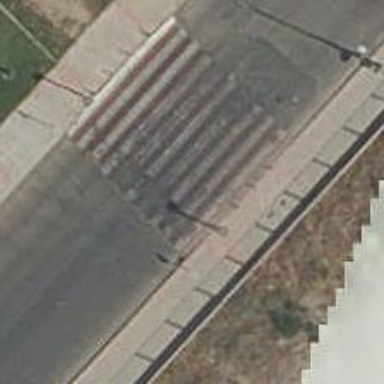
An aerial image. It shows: Uncontrolled crossing with traffic calming table on the road.